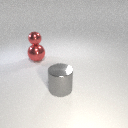
large red metal sphere behind large gray metal cylinder